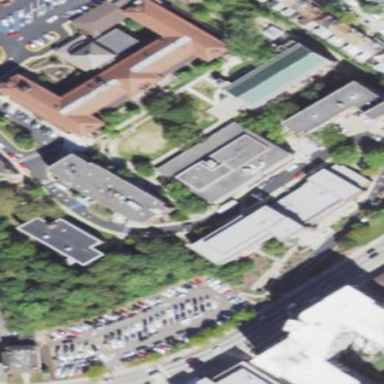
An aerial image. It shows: University.